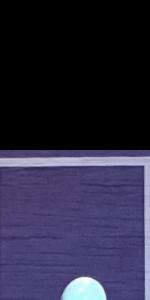
Label: Empty